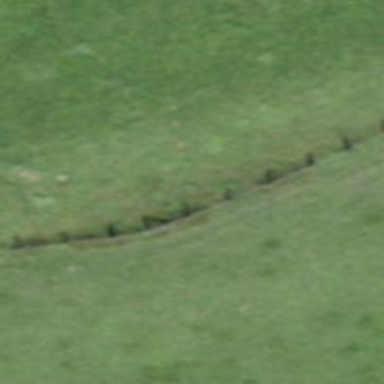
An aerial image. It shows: Fence.